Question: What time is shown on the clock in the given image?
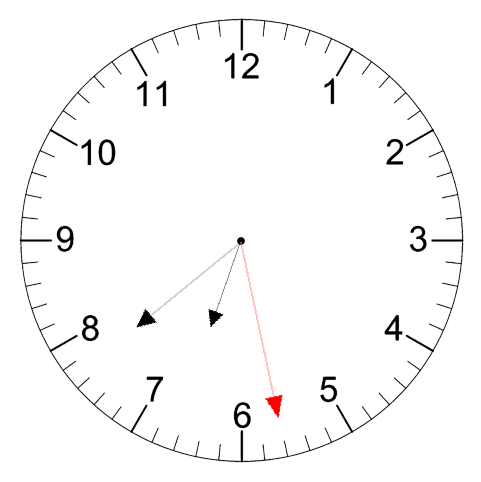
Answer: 06:38:28